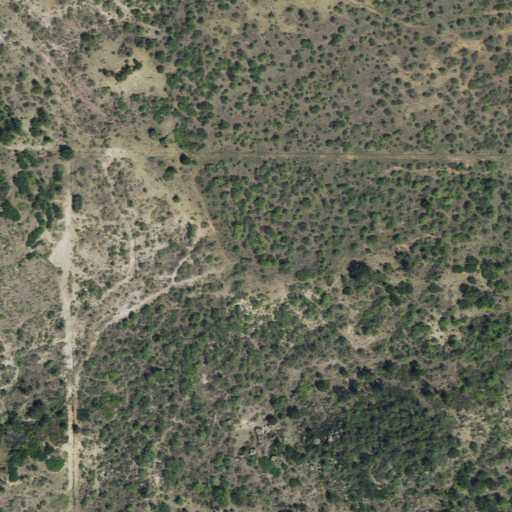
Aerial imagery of gap in Texas named Limestone gap containing shrub, evergreen forest, grassland, and deciduous forest